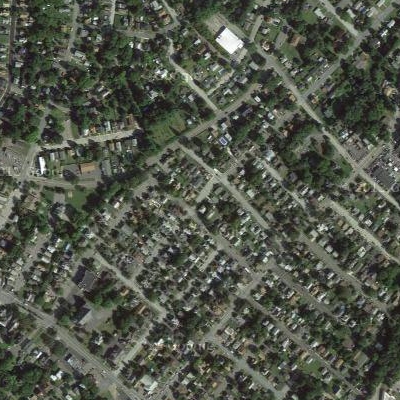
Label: fResident